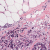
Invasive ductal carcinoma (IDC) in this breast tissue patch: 1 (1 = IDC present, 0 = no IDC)